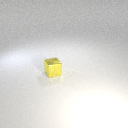
small yellow metal cube